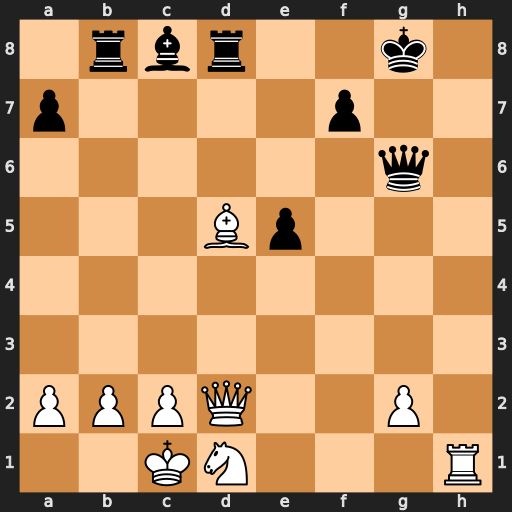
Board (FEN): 1rbr2k1/p4p2/6q1/3Bp3/8/8/PPPQ2P1/2KN3R
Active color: w
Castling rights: -
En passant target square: -
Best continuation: Bxf7+ Kxf7 Qxd8 Qxc2+ Kxc2 Bf5+ Qd3